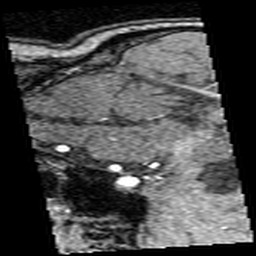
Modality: angio
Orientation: sagittal
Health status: ill
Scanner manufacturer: siemens
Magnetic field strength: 3 T
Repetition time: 0.022 s
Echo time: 0.00386 s